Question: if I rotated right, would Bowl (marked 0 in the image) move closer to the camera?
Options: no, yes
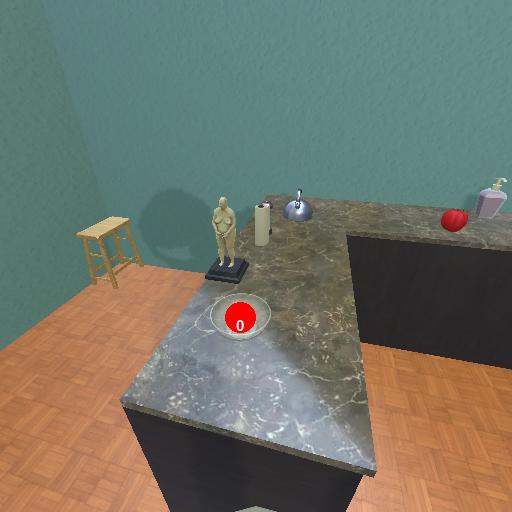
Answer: no